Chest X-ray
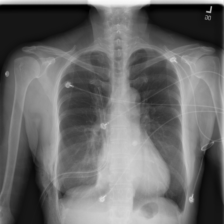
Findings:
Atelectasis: negative
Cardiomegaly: negative
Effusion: negative
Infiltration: negative
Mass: negative
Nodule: negative
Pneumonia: negative
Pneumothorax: negative
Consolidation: negative
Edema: negative
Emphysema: negative
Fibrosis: negative
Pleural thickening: negative
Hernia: negative